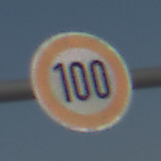
Verkehrszeichen: Geschwindigkeit100
Umgebung: Outdoor, Special
Tageszeit: MorningAfternoon
Wetter: Clear
Licht: Natural
Jahreszeit: NotSpecified
Kontrast: HighContrast